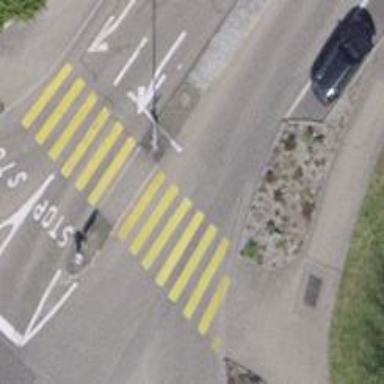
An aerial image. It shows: Marked zebra crossing with island in the middle.